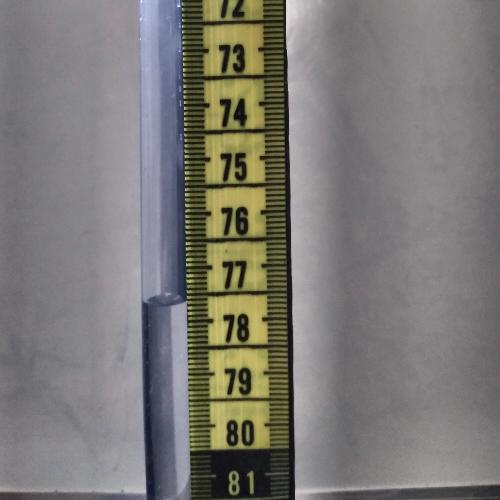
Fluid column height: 77.7 cm